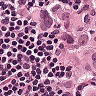
Metastatic tissue present: yes